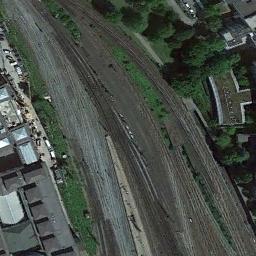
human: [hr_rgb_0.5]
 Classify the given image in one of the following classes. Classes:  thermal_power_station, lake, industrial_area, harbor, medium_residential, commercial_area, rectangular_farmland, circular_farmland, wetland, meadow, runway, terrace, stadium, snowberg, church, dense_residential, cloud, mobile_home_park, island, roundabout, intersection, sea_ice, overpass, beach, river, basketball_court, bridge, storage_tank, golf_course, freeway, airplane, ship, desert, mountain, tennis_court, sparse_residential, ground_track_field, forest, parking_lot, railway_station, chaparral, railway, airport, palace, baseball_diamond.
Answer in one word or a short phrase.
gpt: railway